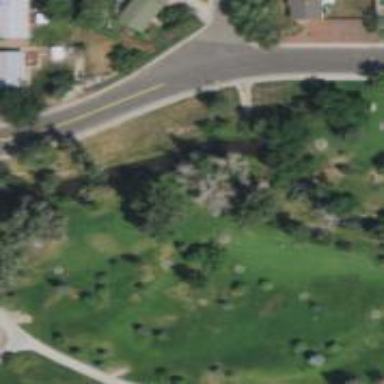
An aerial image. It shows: Disc golf hole.